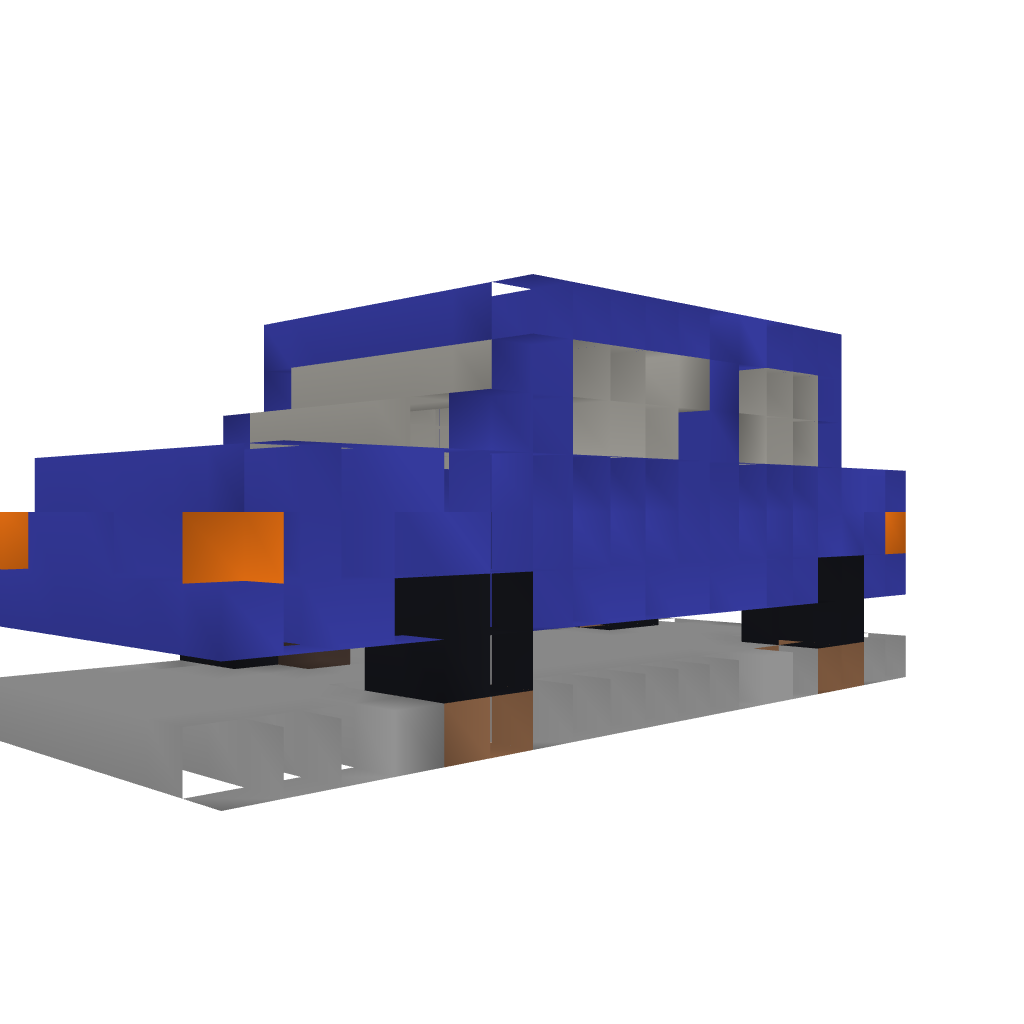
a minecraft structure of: Car House